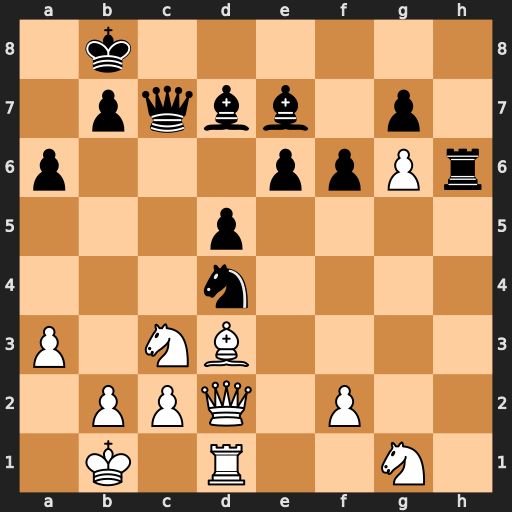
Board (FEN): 1k6/1pqbb1p1/p3ppPr/3p4/3n4/P1NB4/1PPQ1P2/1K1R2N1
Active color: w
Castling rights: -
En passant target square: -
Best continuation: Qxh6 gxh6 g7